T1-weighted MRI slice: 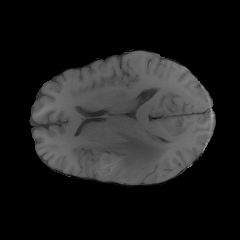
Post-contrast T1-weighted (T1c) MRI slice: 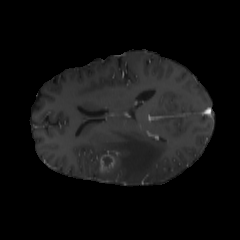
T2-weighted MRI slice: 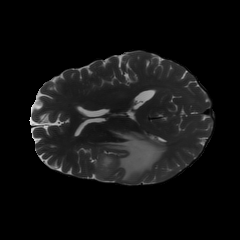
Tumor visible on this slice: yes